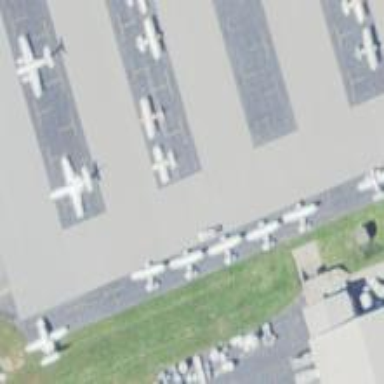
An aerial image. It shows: Asphalt taxiway at the airport.